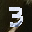
Label: 3